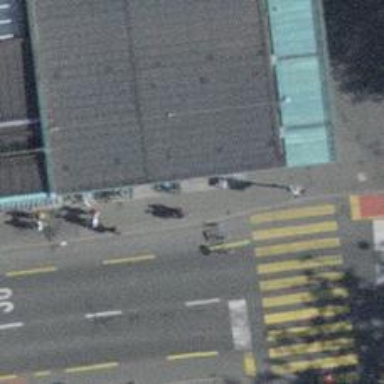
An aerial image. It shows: Bicycle parking area with stands.